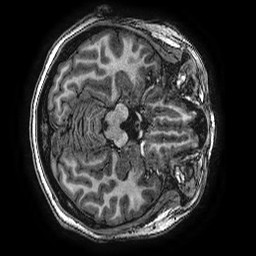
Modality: T1w
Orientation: axial
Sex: female
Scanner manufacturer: ge
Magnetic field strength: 3 T
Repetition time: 0.00766 s
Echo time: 0.003476 s